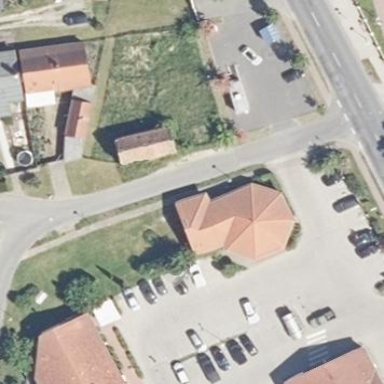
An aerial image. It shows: Parking area with surface.